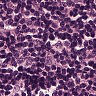
Metastatic tissue present: no